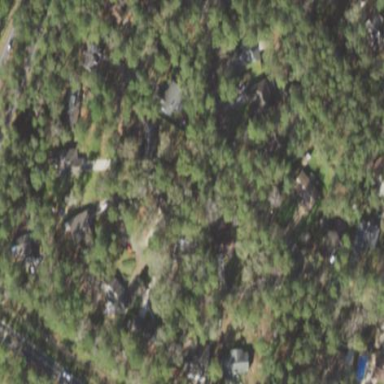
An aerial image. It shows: Single-family residential area.